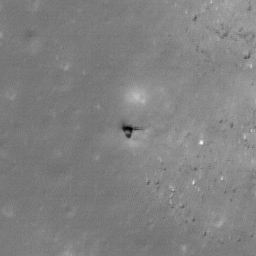
Pit: Milichius A 1
Host crater: Milichius A
Host type: impact_melt
Lunar coordinates: latitude 9.264, longitude 327.927